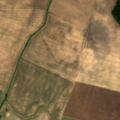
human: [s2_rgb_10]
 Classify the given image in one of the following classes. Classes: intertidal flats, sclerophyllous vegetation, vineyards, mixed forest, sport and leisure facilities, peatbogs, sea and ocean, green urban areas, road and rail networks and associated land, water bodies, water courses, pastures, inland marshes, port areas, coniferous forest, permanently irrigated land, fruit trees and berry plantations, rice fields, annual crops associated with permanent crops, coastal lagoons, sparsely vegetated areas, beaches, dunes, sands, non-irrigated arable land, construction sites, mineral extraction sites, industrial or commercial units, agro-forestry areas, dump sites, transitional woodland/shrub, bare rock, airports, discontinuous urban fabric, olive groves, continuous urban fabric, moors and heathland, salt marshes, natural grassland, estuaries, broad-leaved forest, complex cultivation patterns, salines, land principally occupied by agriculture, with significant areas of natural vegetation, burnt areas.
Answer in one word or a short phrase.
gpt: non-irrigated arable land, broad-leaved forest